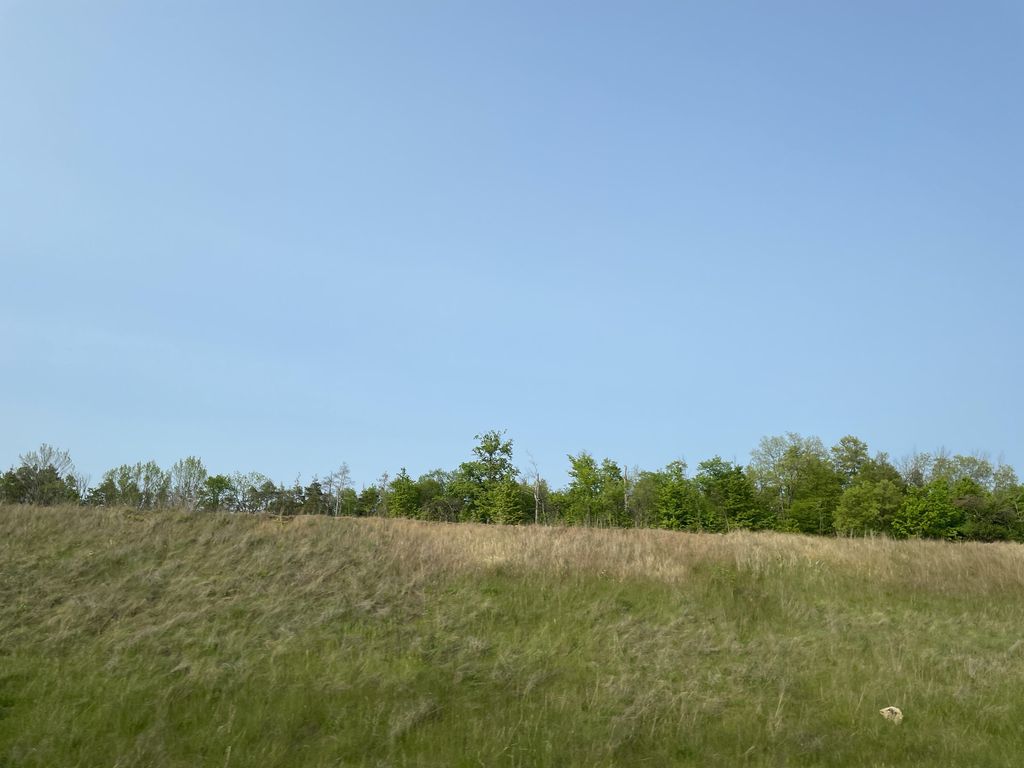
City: kitchener-waterloo